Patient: sex M, age 40
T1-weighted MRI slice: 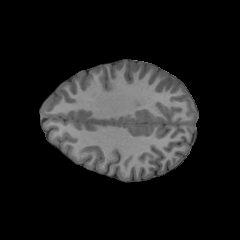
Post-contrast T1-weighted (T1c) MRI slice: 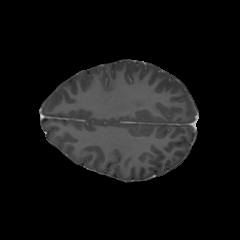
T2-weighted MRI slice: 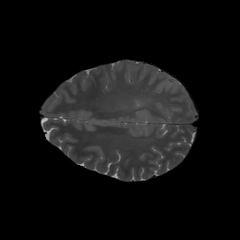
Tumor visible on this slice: no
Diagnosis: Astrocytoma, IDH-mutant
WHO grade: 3